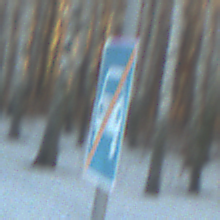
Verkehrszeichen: EndeKraftfahrstrasse
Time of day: SunriseSunset
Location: Outdoor (Nature)
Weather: Clear
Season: Winter
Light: Natural